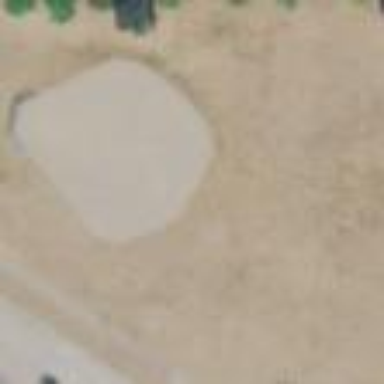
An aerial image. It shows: Baseball pitch for leisure land activities.